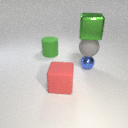
small blue metal sphere in front of large green rubber cylinder